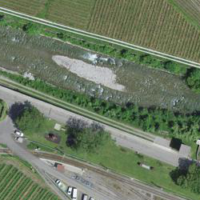
EUNIS habitat code: 40
Species observed at this site:
Macroglossum stellatarum